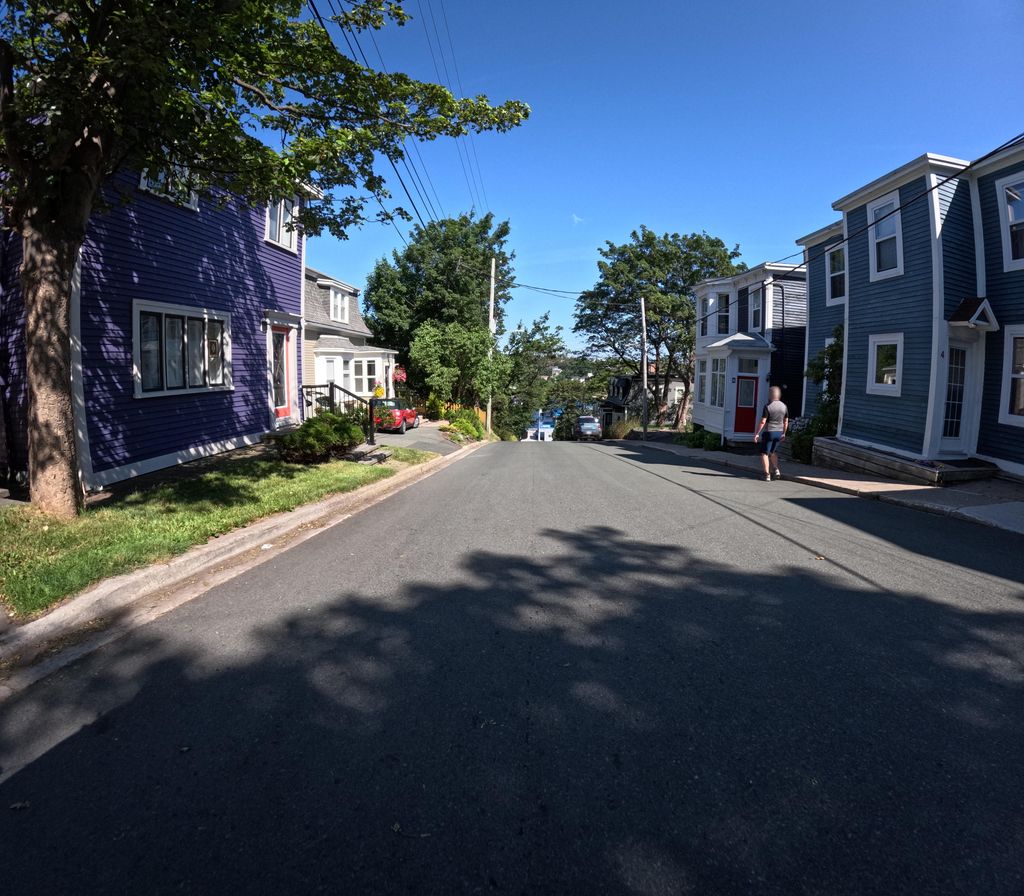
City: st_johns